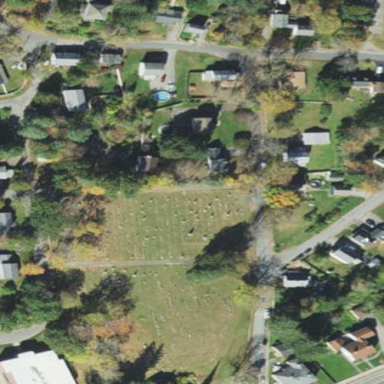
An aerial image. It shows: Cemetery with historic significance.